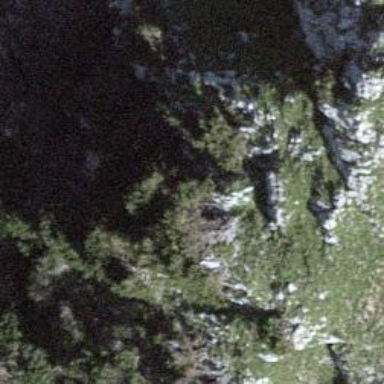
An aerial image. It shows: Cliff in nature.